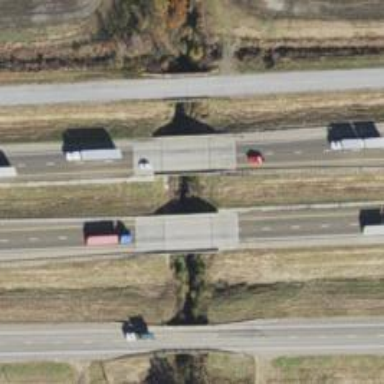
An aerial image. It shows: Beam bridge on motorway.